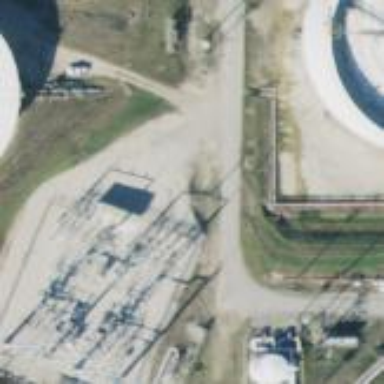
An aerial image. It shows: Outdoor power substation at the transition level.